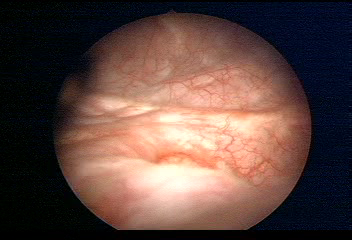
Modality: WLC
Class: Normal mucosa
Bladder cancer association: No